Question: I have this DB model:

I need to get the value of 'product_has_product_detail.content' and 'product_detail.label' just having 'product.id'. This are my entities:
'''
namespace ProductBundle\Entity;
use Doctrine\ORM\Mapping as ORM;
use Gedmo\Mapping\Annotation as Gedmo;
/**
* @ORM\Entity
* @ORM\Table(name="product")
*/
class Product {
/**
* @ORM\Id
* @ORM\Column(type="integer")
* @ORM\GeneratedValue(strategy="AUTO")
*/
protected $id;
/**
* @ORM\Column(type="string", length=255)
*/
protected $name;
/**
* @ORM\Column(type="text")
*/
protected $description;
/**
* @ORM\Column(type="smallint")
*/
protected $age_limit;
/**
* @Gedmo\Timestampable(on="create")
* @ORM\Column(name="created", type="datetime")
*/
protected $created;
/**
* @Gedmo\Timestampable(on="update")
* @ORM\Column(name="modified", type="datetime")
*/
protected $modified;
/**
* @ORM\ManyToMany(targetEntity="CategoryBundle\Entity\Category", inversedBy="products")
* @ORM\JoinTable(name="product_has_category")
*/
protected $categories;
/**
* @ORM\ManyToMany(targetEntity="ProductBundle\Entity\ProductDetail", inversedBy="products_details")
* @ORM\JoinTable(name="product_has_product_detail")
*/
protected $details;
/**
* @ORM\OneToMany(targetEntity="StockBundle\Entity\KStock", mappedBy="product")
*/
protected $stocks;
/**
* @ORM\OneToMany(targetEntity="ProductBundle\Entity\ProductHasMedia", mappedBy="product")
*/
protected $medias;
/**
* @ORM\ManyToOne(targetEntity="ProductBundle\Entity\NBrand")
* @ORM\JoinColumn(name="brand", referencedColumnName="id")
* */
private $brand;
public function __construct() {
$this->categories = new \Doctrine\Common\Collections\ArrayCollection();
$this->details = new \Doctrine\Common\Collections\ArrayCollection();
$this->stocks = new \Doctrine\Common\Collections\ArrayCollection();
$this->medias = new \Doctrine\Common\Collections\ArrayCollection();
}
public function getId() {
return $this->id;
}
public function setName($name) {
$this->name = $name;
}
public function getName() {
return $this->name;
}
public function setDescription($description) {
$this->description = $description;
}
public function getCondition() {
return $this->condition;
}
public function setAgeLimit($age_limit) {
$this->age_limit = $age_limit;
}
public function getAgeLimit() {
return $this->age_limit;
}
public function setMedias(\MediaBundle\Entity\Media $medias) {
$this->medias[] = $medias;
}
public function getMedias() {
return $this->medias;
}
public function setCreated($created) {
$this->created = $created;
}
public function getCreated() {
return $this->created;
}
public function setModified($modified) {
$this->modified = $modified;
}
public function getModified() {
return $this->modified;
}
public function setBrand($brand) {
$this->brand = $brand;
}
public function getBrand() {
return $this->brand;
}
public function __toString() {
return $this->name;
}
public function getDetails() {
return $this->details;
}
}
namespace ProductBundle\Entity;
use Doctrine\ORM\Mapping as ORM;
/**
* @ORM\Entity
* @ORM\Table(name="product_has_product_detail")
*/
class ProductHasProductDetail {
/**
* @ORM\Id
* @ORM\ManyToOne(targetEntity="ProductBundle\Entity\Product")
* @ORM\JoinColumn(name="product", referencedColumnName="id")
*/
protected $product;
/**
* @ORM\Id
* @ORM\ManyToOne(targetEntity="ProductBundle\Entity\ProductDetail")
* @ORM\JoinColumn(name="detail", referencedColumnName="id")
*/
protected $detail;
/**
* @ORM\Column(type="string", length=255)
*/
protected $content;
public function setProduct(\ProductBundle\Entity\Product $product) {
$this->product = $product;
}
public function getProduct() {
return $this->product;
}
public function setDetail(\ProductBundle\Entity\ProductDetail $detail) {
$this->detail = $detail;
}
public function getDetail() {
return $this->detail;
}
public function setContent($content) {
$this->content = $content;
}
public function getContent() {
return $this->content;
}
}
'''
What I miss?
I've added this to Product entity:
'''
/**
* @ORM\OneToMany(targetEntity="ProductBundle\Entity\ProductHasProductDetail", mappedBy="detail")
*/
protected $details;
'''
And this is what I've in my Twig template:
'''
{{ entity.getName }}
{% for item in entity.getDetails %}
a {{ item.getDetail.getContent }}
{% endfor %}
'''
As result it never display 'getDetails' (of course data exists at DB)
This is the controller action that calls the template where I try to render the values:
'''
/**
* Get product data
*
* @Route("/product/show/{product_id}", name="product_show")
* @Method("GET")
*/
public function showAction(Request $request, $product_id) {
$entity = $this->getDoctrine()->getRepository('ProductBundle:Product')->find($product_id);
$entitySeller = $this->getDoctrine()->getRepository('StockBundle:KStock')->find($product_id);
return $this->render("ProductBundle:Default:product_detail.html.twig", array('entity' => $entity, 'entitySeller' => $entitySeller));
}
'''
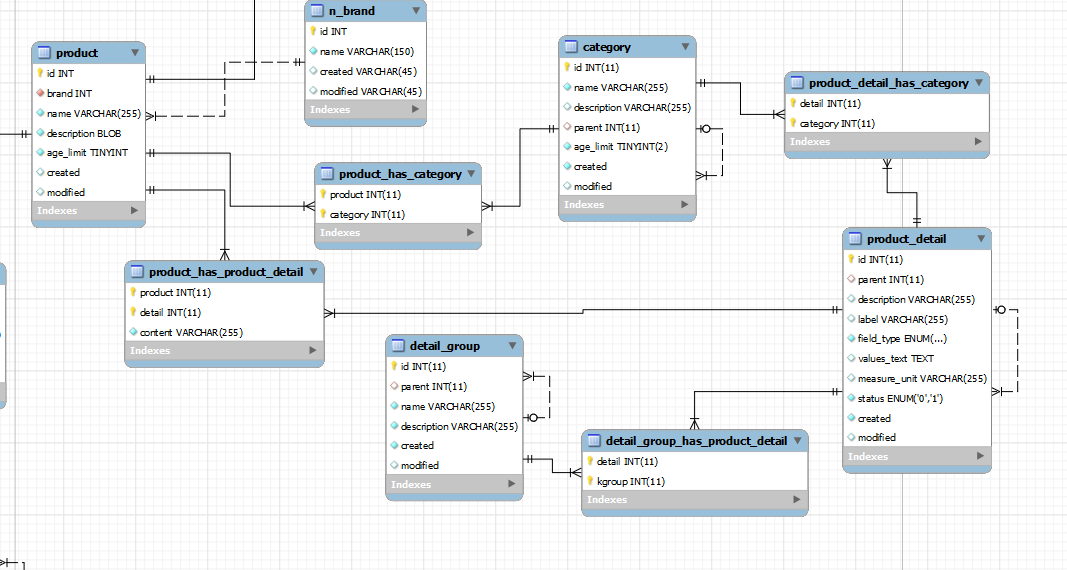
Answer: What's stored inside 'entity' (in your twig template)? Can you update your question with the Controller code? So we can see what are you passing through 'entity'.
Btw, a generic answer for your question would be:
The entities are ok, I didn't see anything wrong there. But the way you should access to the related tables in your templates should be something like this:
'''
{{ entity }} {# your whole query result, assuming you hit product_has_product table #}
{% for item in entity %}
{{ item.getProduct }} {# the product entity #}
{{ item.getProduct.getName }} {# the product name #}
{{ item.getProduct.getDescription }} {# the product description (etc) #}
{# --- #}
{{ item.getDetail }} {# the product detail entity #}
{{ item.getDetail.getLabel }} {# the product detail label #}
{% endfor %}
'''
EDIT:
According to the controller's code that you added, I'm pretty sure you have to change that code in order to make the thing work. I will give some examples assuming you are asking for a single product (provided by '$product_id').
Your controller should look something like this:
'''
$entity = $this->getDoctrine()->getRepository('ProductBundle:ProductHasProductDetail')->findByProduct($product_id);
'''
And your twig template something like this:
'''
{{ entity.getContent }} {# the product content #}
{{ entity.getDetail.getLabel }} {# the product detail label #}
{{ entity.getProduct }} {# your product (in case you want to access other values) #}
{{ entity.getProduct.getDescription }} {# e.g. the product description #}
'''